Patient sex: F
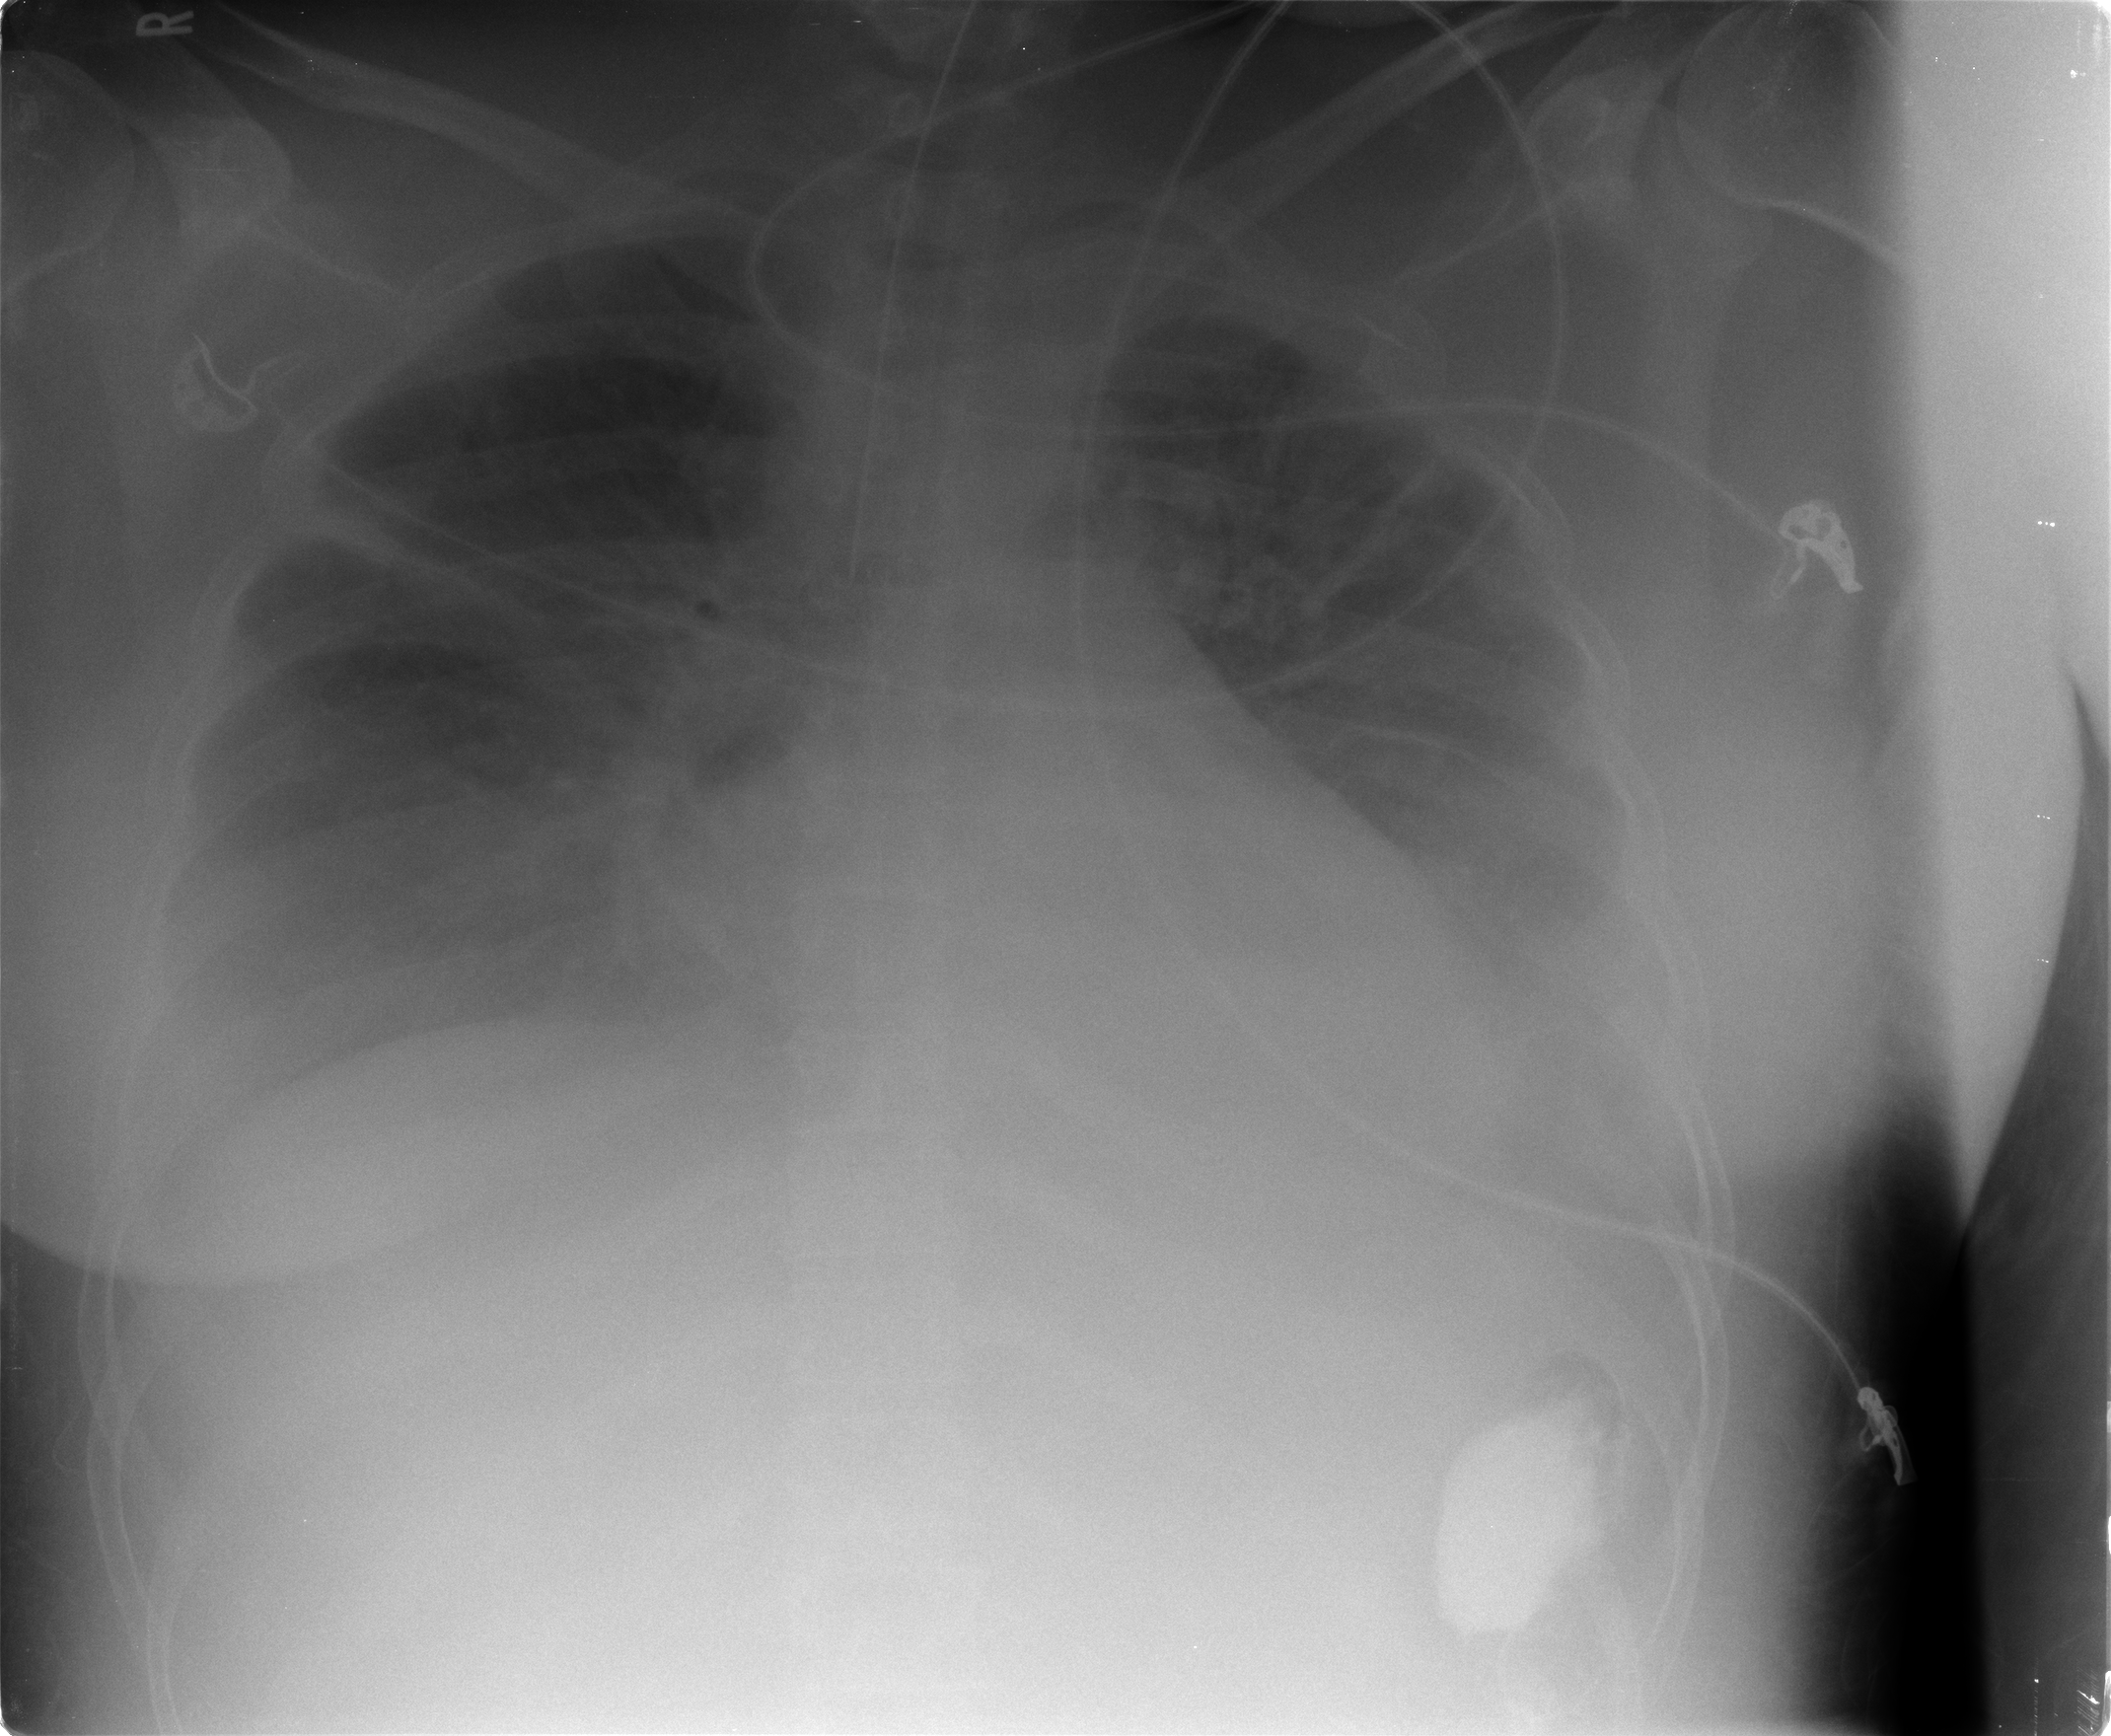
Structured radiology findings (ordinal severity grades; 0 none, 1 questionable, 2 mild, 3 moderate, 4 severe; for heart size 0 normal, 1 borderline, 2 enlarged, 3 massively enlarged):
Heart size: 2
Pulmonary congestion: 2
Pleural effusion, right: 2
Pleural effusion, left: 2
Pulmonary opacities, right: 2
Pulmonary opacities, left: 2
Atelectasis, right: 3
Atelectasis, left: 3